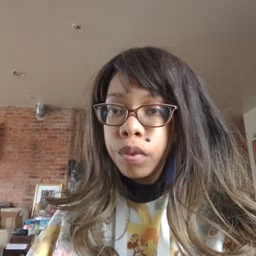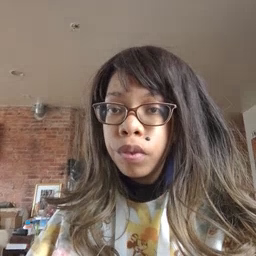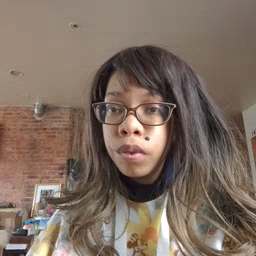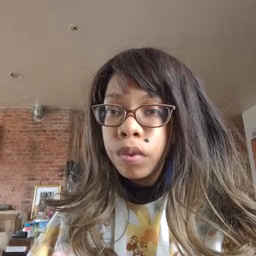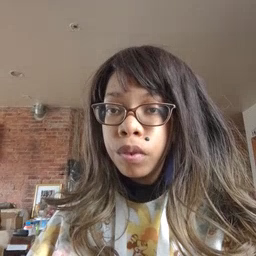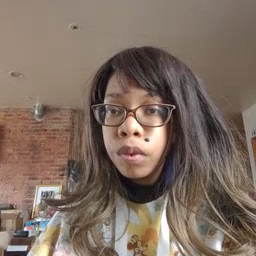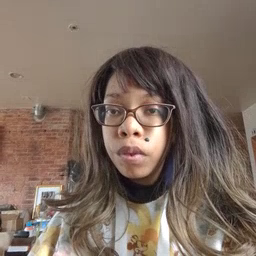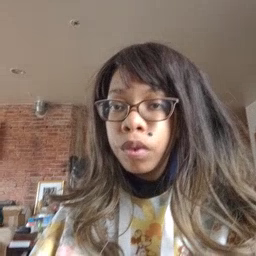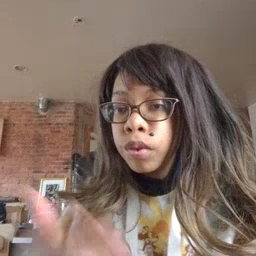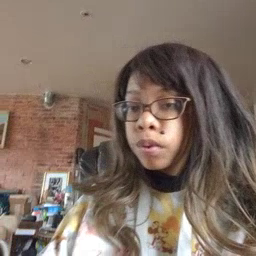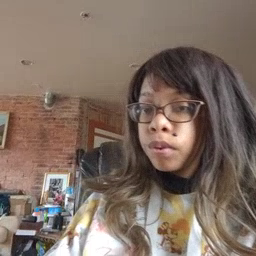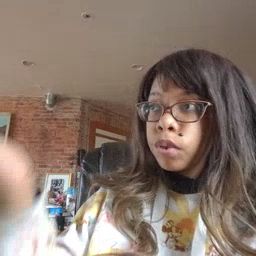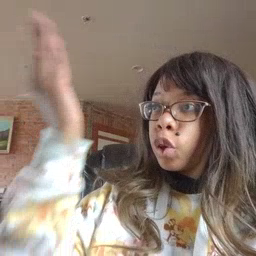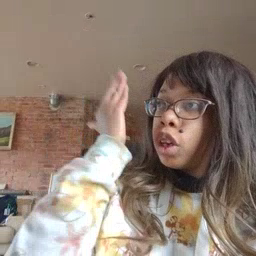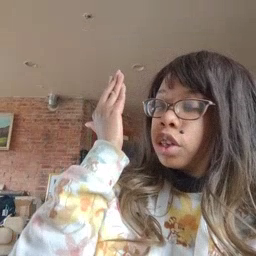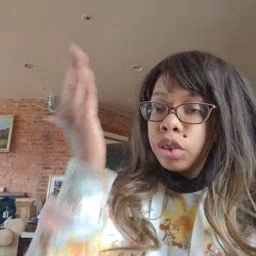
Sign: morning